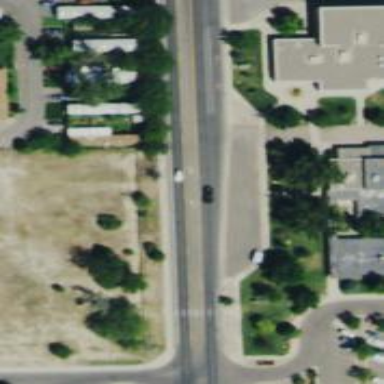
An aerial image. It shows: Asphalt road classified as tertiary.